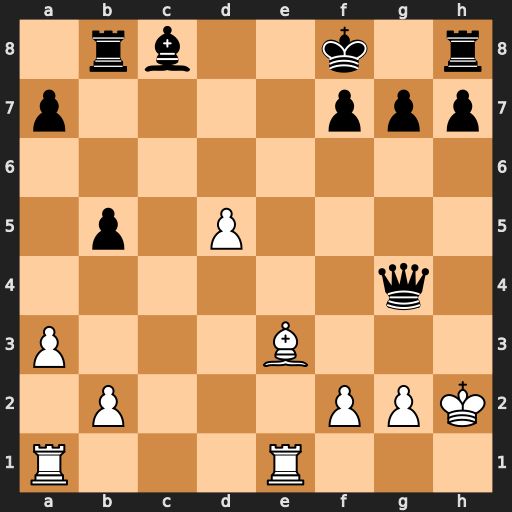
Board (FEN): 1rb2k1r/p4ppp/8/1p1P4/6q1/P3B3/1P3PPK/R3R3
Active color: w
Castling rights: -
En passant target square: -
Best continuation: Bc5+ Kg8 Re8#